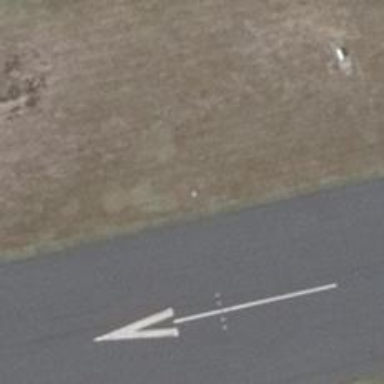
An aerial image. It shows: Aviation light marking the edge of runway.